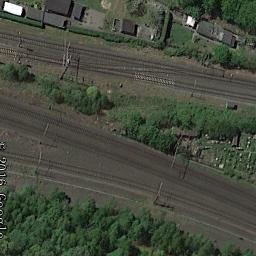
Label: railway